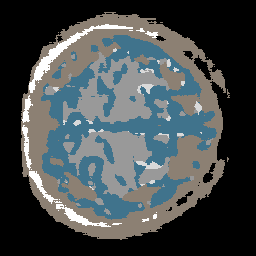
Label: no_lesion